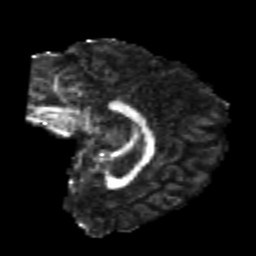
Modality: FA
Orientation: sagittal
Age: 25
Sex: female
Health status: healthy
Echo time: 0.074 s